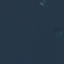
Land use / land cover class: SeaLake